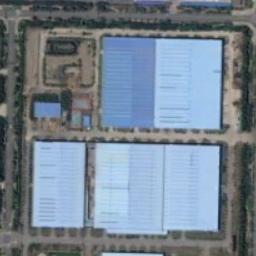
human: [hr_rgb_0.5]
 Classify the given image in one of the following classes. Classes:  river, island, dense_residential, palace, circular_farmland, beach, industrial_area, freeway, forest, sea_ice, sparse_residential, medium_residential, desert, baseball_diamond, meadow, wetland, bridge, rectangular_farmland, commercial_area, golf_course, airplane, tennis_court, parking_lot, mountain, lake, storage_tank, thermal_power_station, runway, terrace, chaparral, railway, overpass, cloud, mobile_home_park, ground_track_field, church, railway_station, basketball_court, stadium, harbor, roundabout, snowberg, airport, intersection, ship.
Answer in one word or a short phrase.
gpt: industrial_area